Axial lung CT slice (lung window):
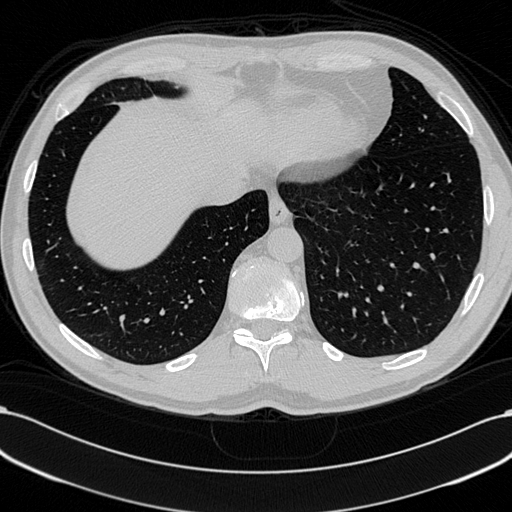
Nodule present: no